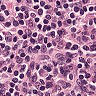
Metastatic tissue present: no